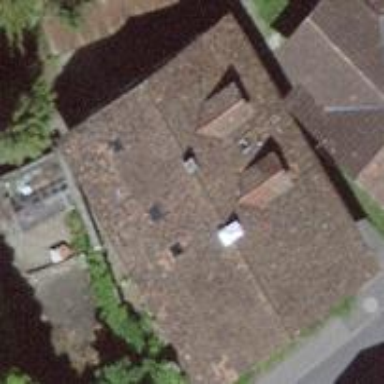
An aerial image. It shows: Residential building.